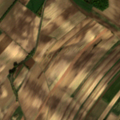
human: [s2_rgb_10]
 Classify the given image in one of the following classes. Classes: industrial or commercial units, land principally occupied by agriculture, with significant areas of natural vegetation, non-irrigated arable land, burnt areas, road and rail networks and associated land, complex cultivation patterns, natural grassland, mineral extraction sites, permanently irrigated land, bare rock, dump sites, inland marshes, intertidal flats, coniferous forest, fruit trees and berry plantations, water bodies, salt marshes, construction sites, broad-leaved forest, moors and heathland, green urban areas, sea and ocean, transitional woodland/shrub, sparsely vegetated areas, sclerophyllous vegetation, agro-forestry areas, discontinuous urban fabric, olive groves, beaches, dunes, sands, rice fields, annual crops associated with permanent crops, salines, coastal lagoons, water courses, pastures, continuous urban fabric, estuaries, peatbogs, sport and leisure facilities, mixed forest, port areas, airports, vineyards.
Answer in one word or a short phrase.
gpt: non-irrigated arable land, complex cultivation patterns, land principally occupied by agriculture, with significant areas of natural vegetation